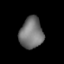
Tissue: lung
Cell type: Epithelial cells
Senescence score: 0.2339
Nuclear area (px): 711
Mean DAPI intensity: 116.902